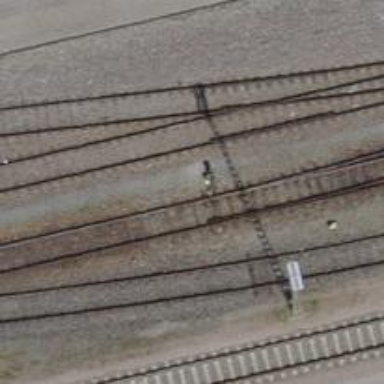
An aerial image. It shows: Railway switch.